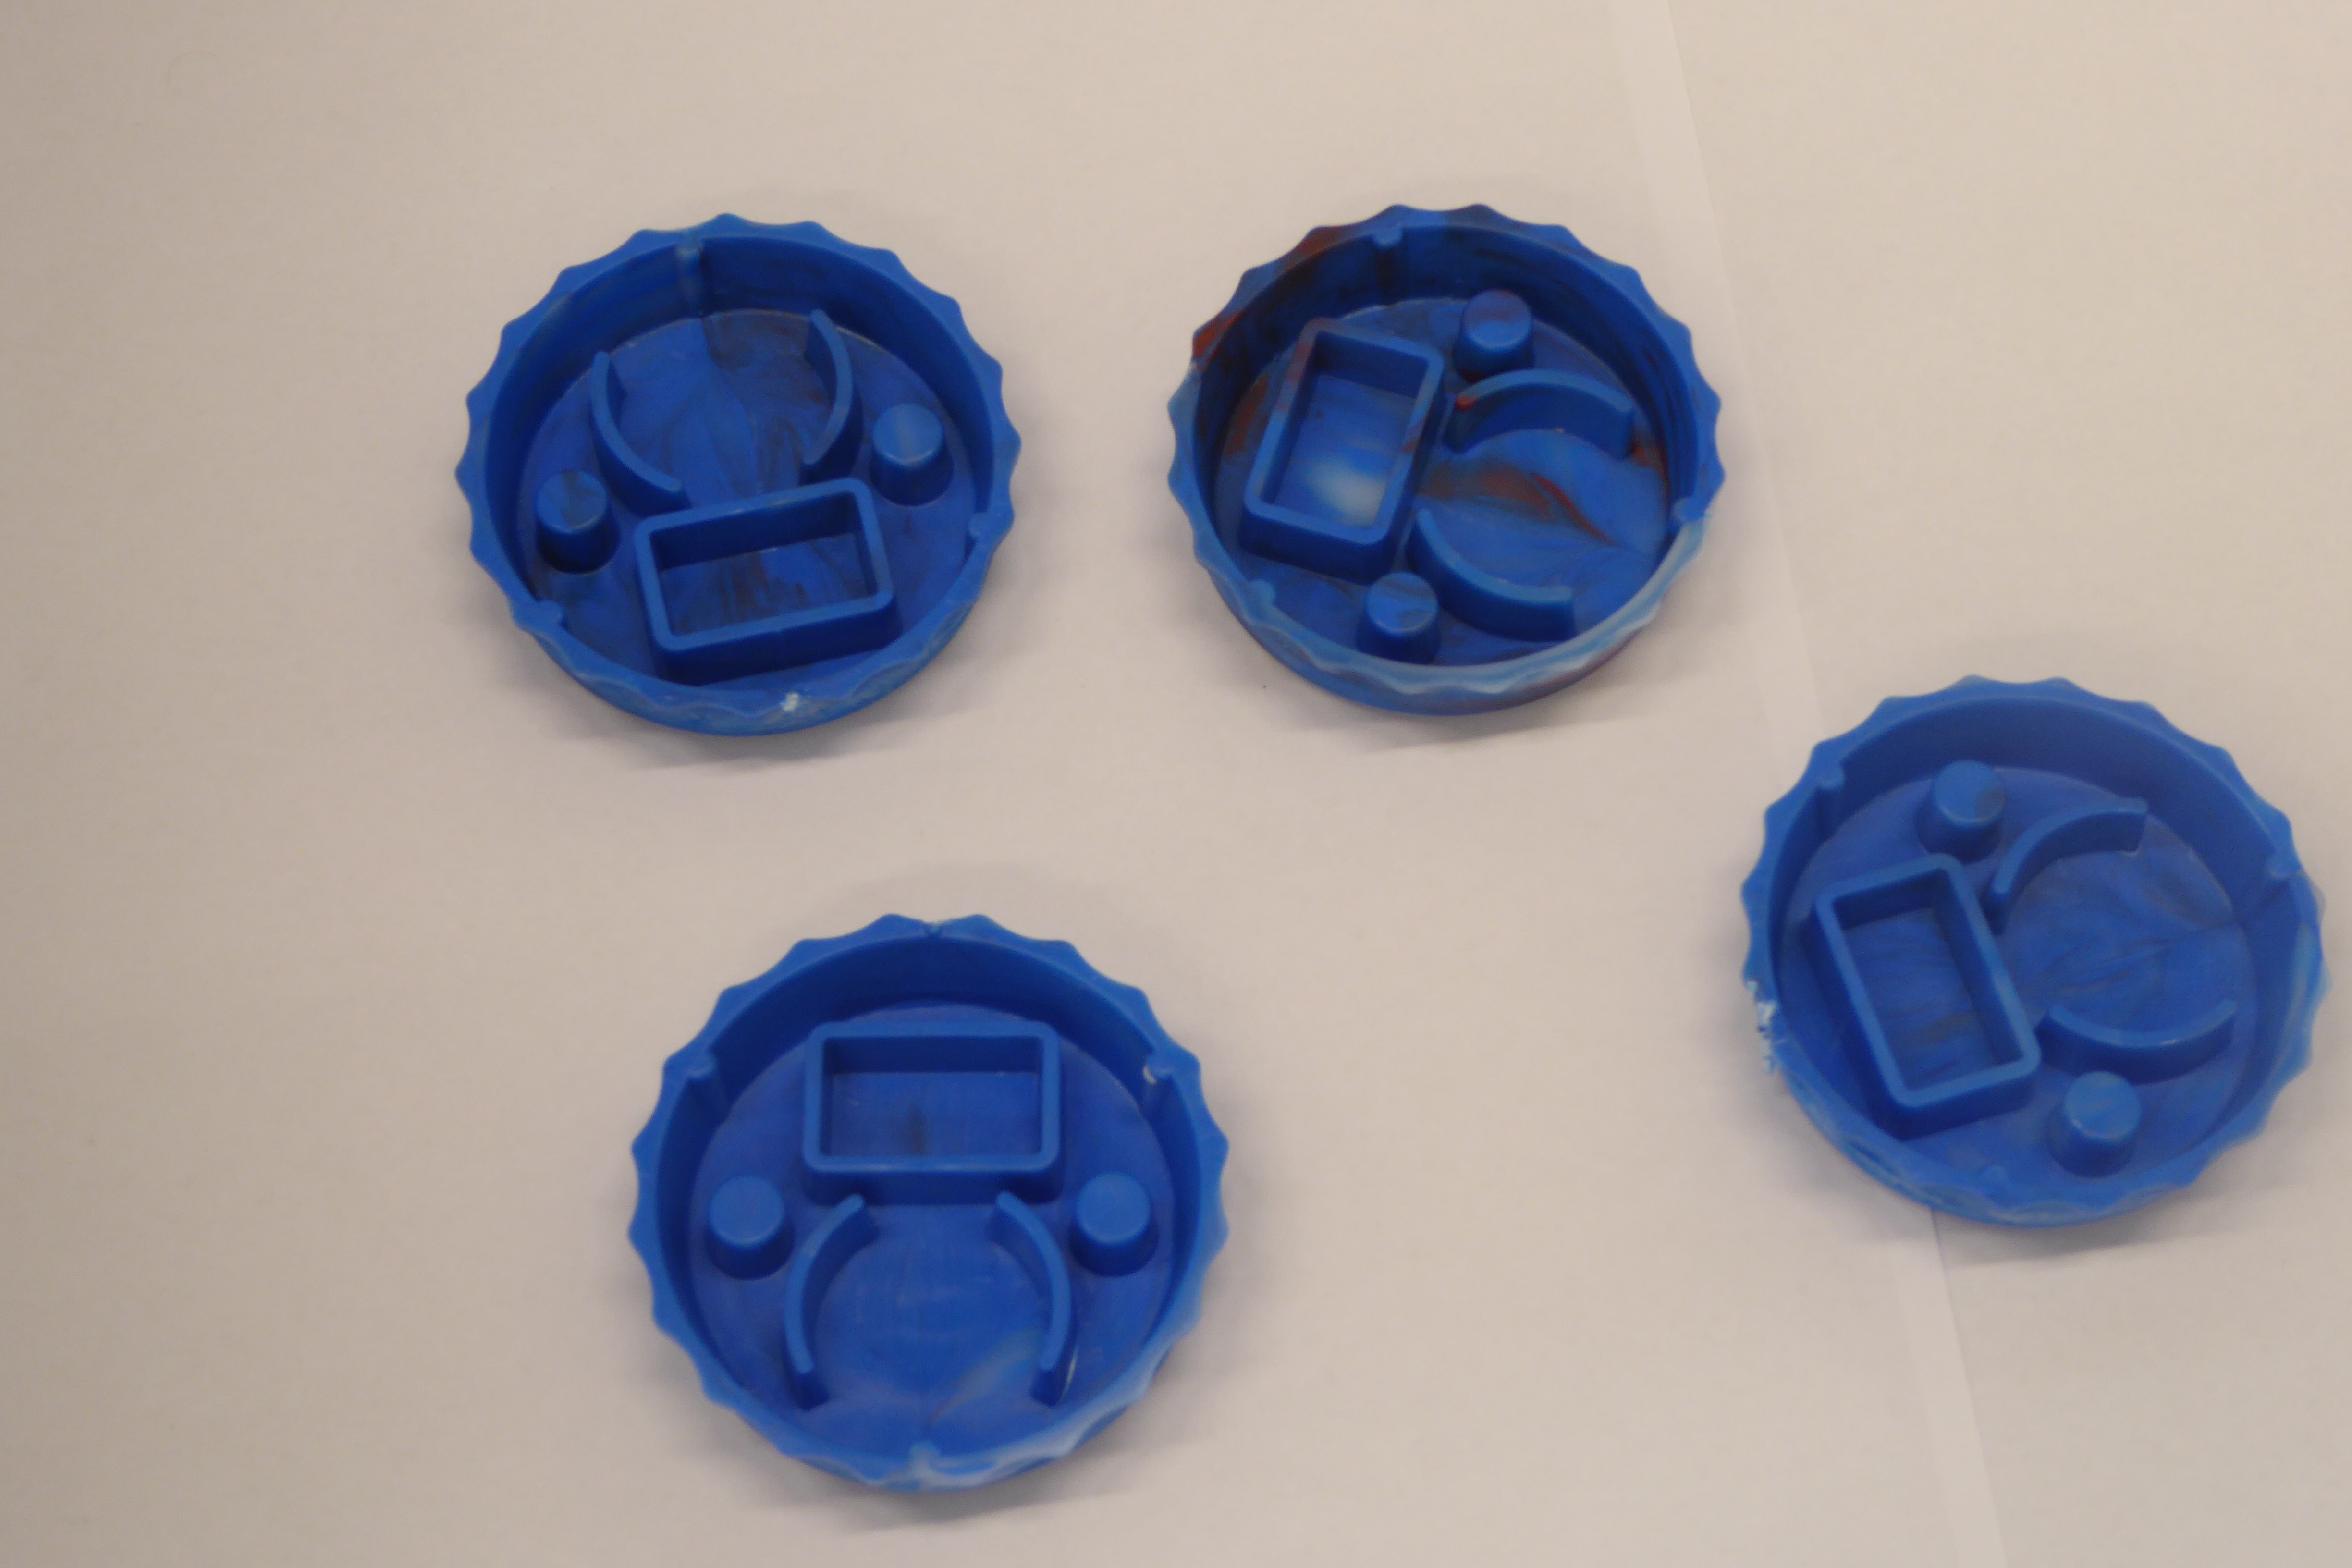
Label: Bottle Opener - Cover